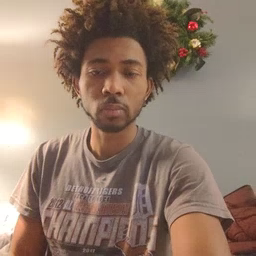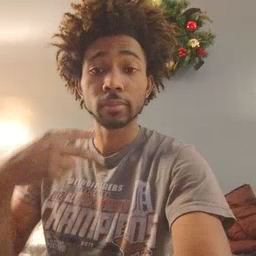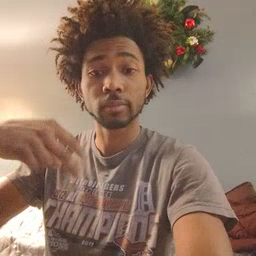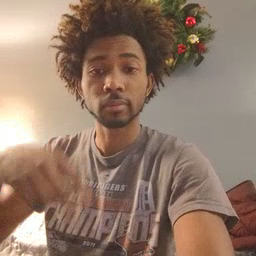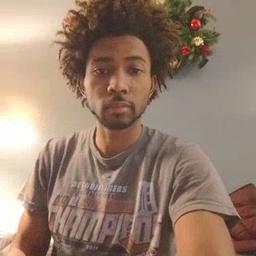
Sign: dance